Interaction volume radius: 5 \u00c5
Interaction volume height: 25 \u00c5
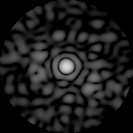
Disorder parameter: 0.8612